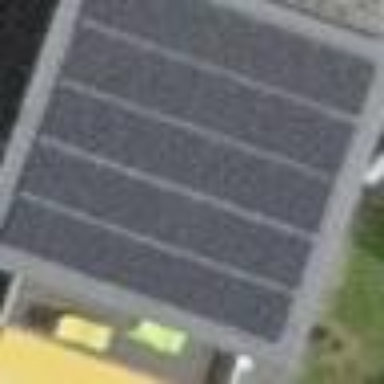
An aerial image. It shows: Solar power generator.